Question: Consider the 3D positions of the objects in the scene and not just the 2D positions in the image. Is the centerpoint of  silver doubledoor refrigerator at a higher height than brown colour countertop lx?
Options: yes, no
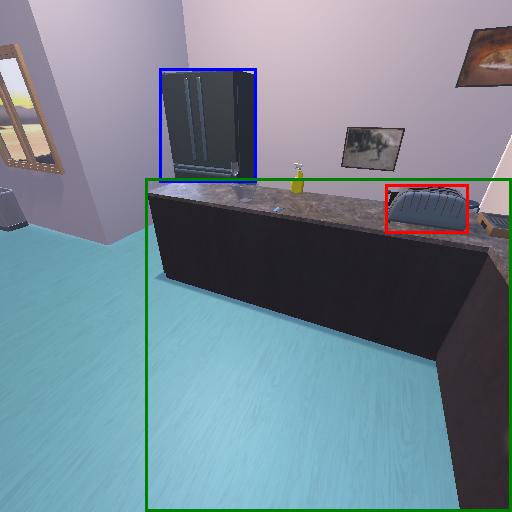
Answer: yes